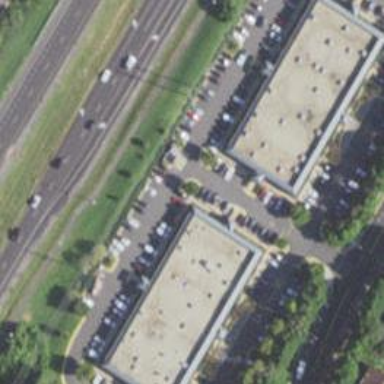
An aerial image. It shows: Healthcare clinic.